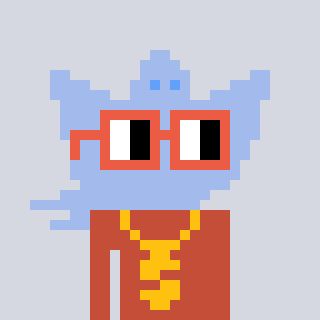
a pixel art character with square orange glasses, a ghost-B-shaped head and a rust-colored body on a cool background